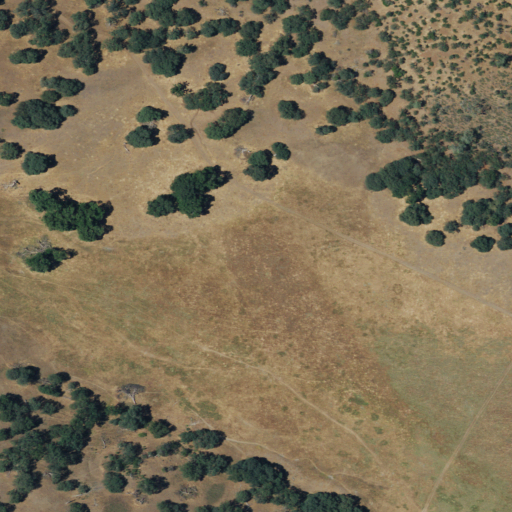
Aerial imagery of valley in California named Monroe Valley containing grassland and shrub